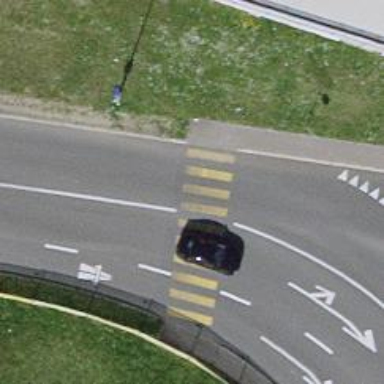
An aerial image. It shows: Marked zebra crossing on the road.